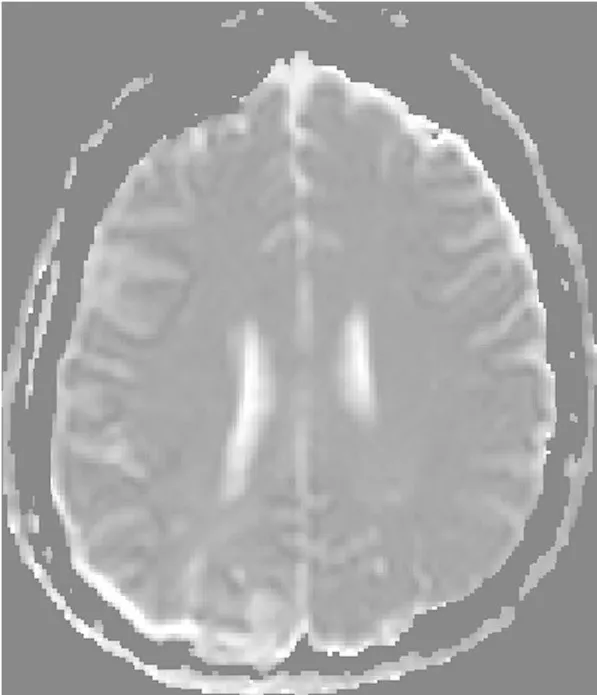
ADC map after 5 months.
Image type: radiology (mri)